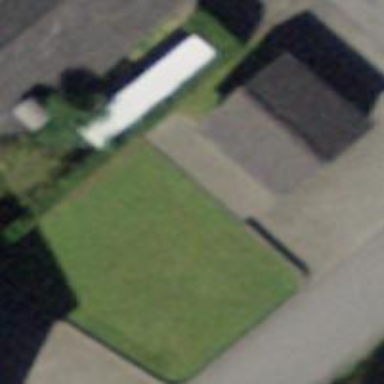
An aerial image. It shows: Group of garages.